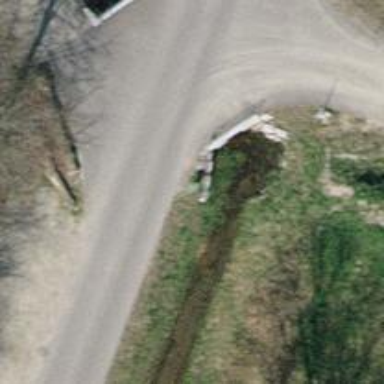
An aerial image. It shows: Culvert tunnel under ditch.